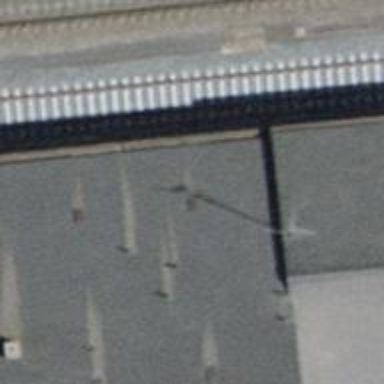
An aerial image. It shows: Train station building.